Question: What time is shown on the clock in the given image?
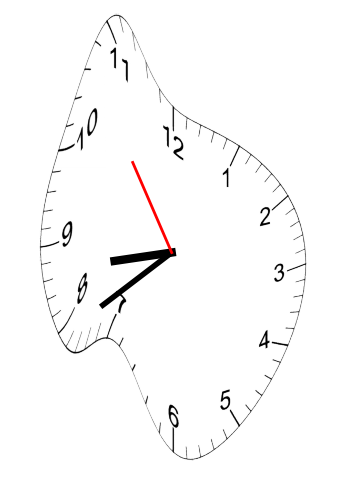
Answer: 08:38:54